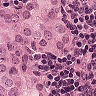
Metastatic tissue present: yes